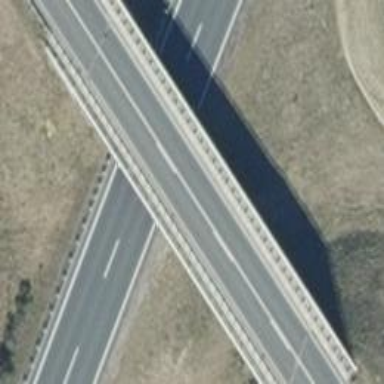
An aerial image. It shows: Man-made bridge.